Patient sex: M
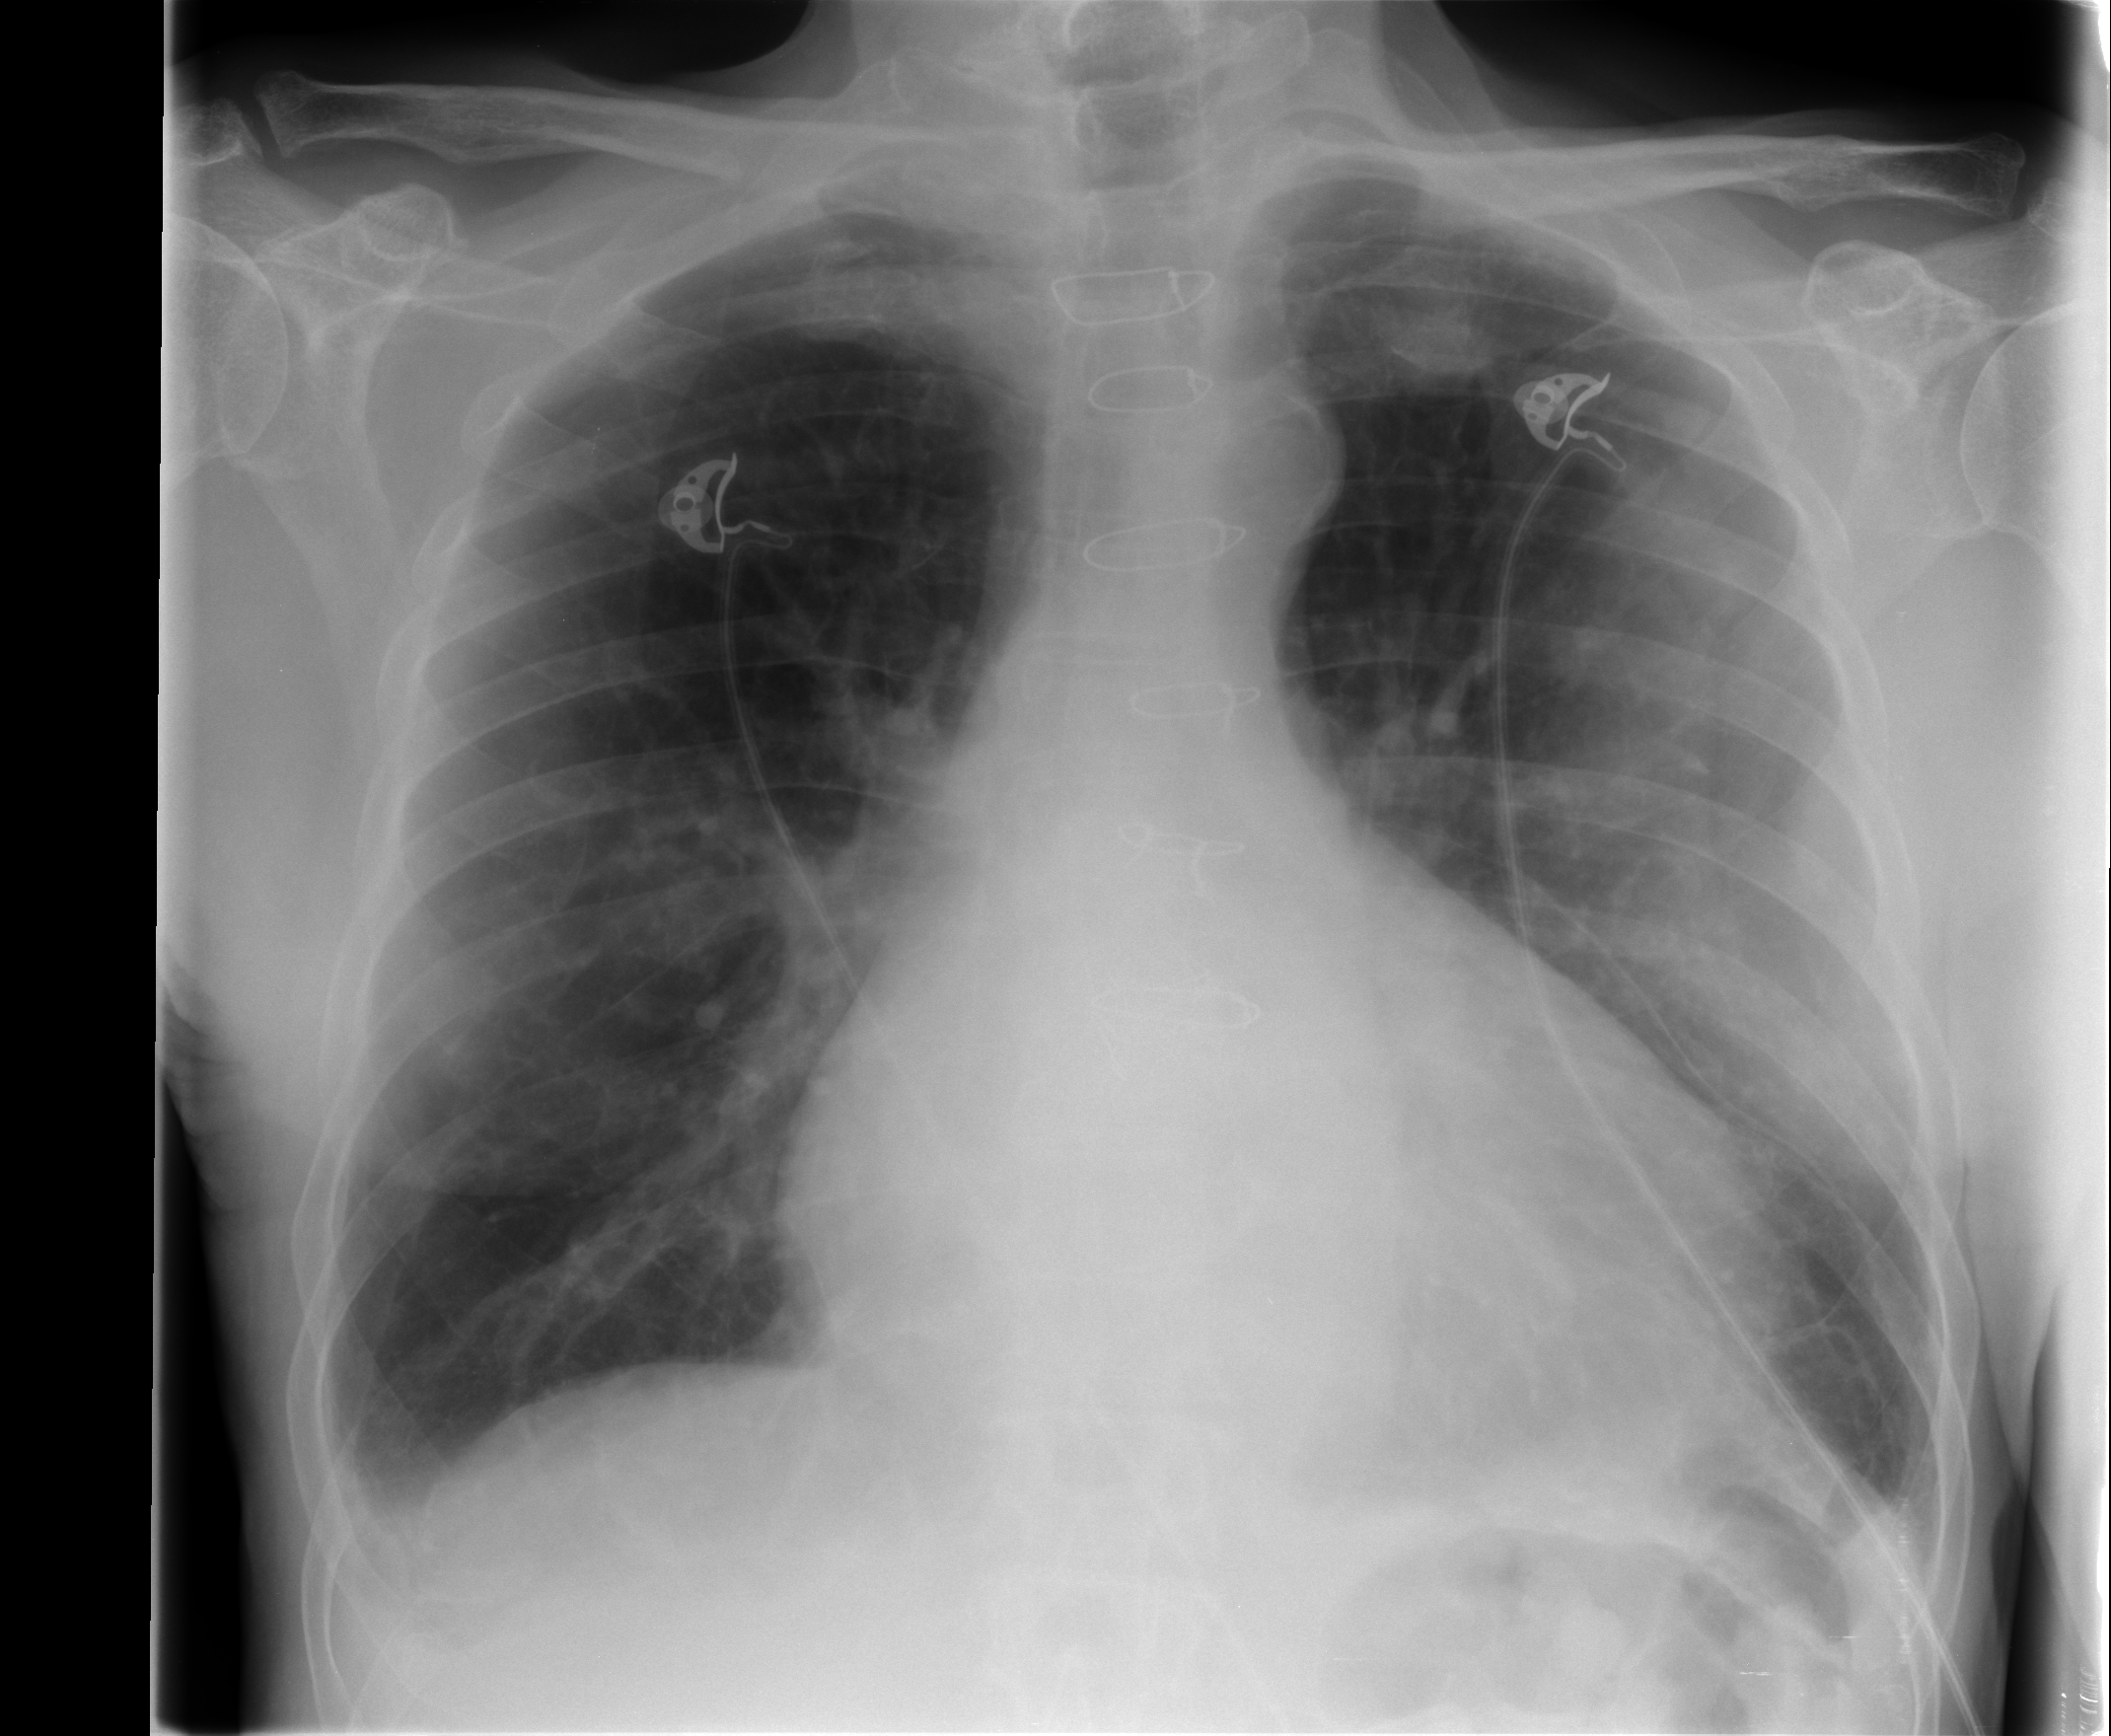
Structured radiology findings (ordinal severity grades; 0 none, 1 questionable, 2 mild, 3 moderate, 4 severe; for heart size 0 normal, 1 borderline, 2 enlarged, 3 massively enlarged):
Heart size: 2
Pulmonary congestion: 0
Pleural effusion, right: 1
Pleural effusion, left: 0
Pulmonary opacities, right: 0
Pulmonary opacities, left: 0
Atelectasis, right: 1
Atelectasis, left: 0